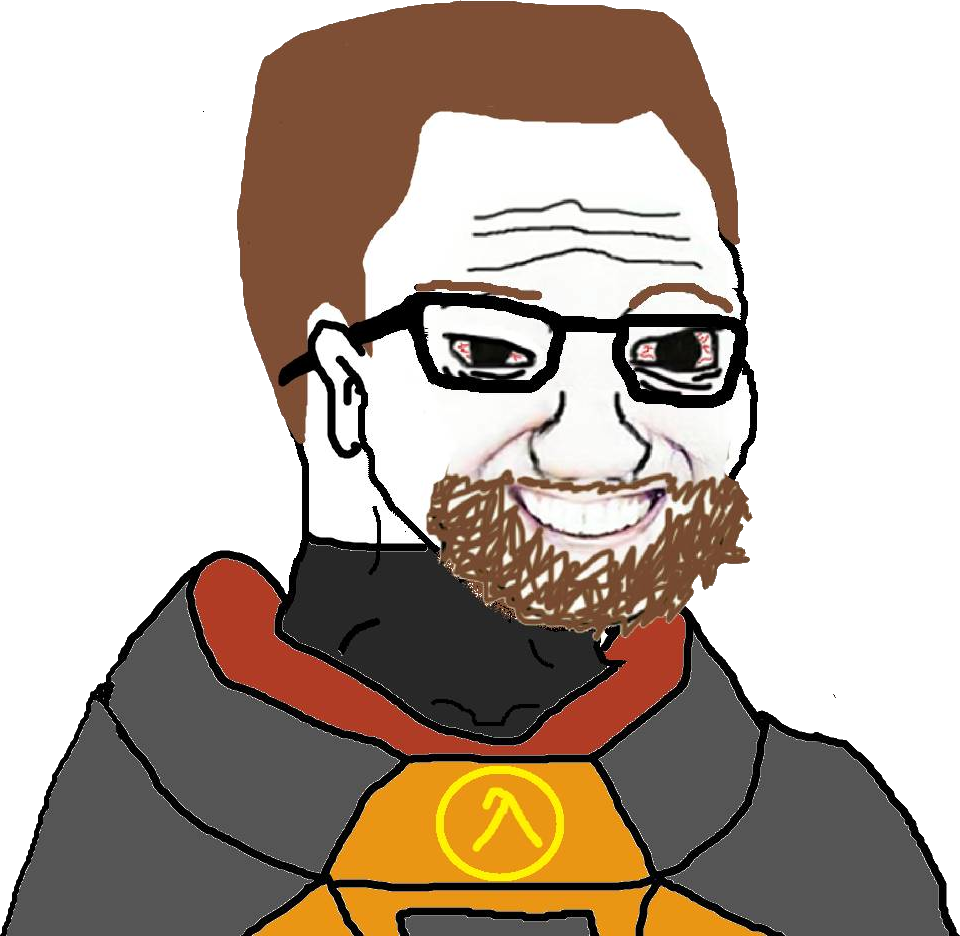
Label: 5_Coomer